Question: I am using <URL> for my app checkboxes. In my code when a user opened a modal view, I read the saved checkbox state and update the checkboxes accordanly using
'''
$('.switchery:nth(3)').click();
'''
So in the line above, the forth checkbox is toggled depends whether the saved state is true or false. This works without a problem.
The problem is that when I triggered the click dynamically after the view is shown, the rounded part of the switch appears at the right side of its container, instead at the inner right part as it should be.
When I clicked the switchery switch one the screen, it shows it correctly. Only when I run a code to toggle it after the view is shown, it shows incorrectly.

Looking at the CSS, I see that the '<small>' elements (the one that responsible to render the rounded element) has 'left: 50px'; which causes it to render outside the switch boundaries (should be less). I think that the plugin calculated something wrong, but I have no idea how to solve it.
The switch rendres inside a phonegap app in KendoUI mobile view. It is wrapped around an 'li' element
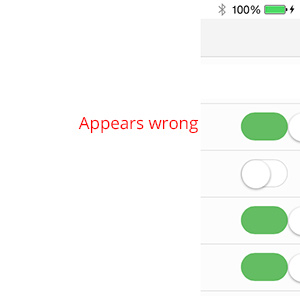
Answer: Open switchery.js and replace by 30 in function.
This worked for me.